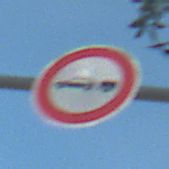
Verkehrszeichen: VerbotPersonenkraftwagenMitAnhaenger
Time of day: MorningAfternoon
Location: Outdoor (Suburban)
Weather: Clear
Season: NotSpecified
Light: Natural